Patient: sex F, age 57
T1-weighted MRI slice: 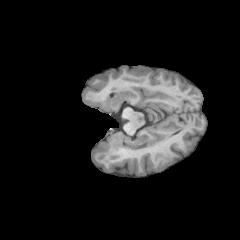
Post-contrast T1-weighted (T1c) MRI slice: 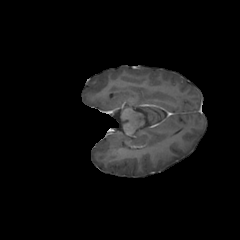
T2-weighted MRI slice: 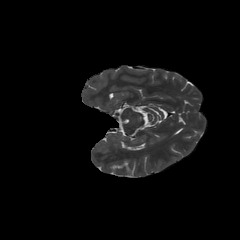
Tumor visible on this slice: no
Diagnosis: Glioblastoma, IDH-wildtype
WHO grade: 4